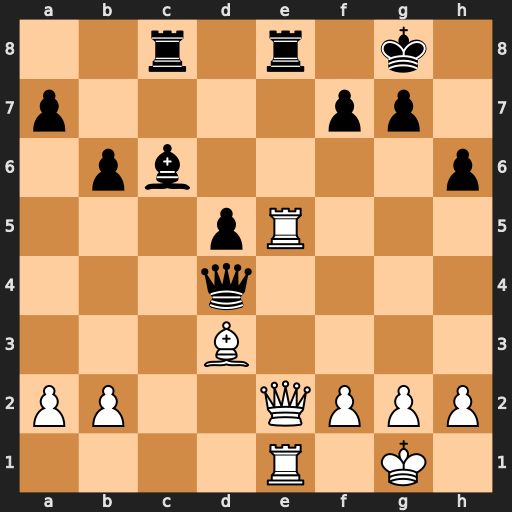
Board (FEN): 2r1r1k1/p4pp1/1pb4p/3pR3/3q4/3B4/PP2QPPP/4R1K1
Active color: w
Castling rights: -
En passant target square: -
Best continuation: Rxe8+ Rxe8 Qxe8+ Bxe8 Rxe8#